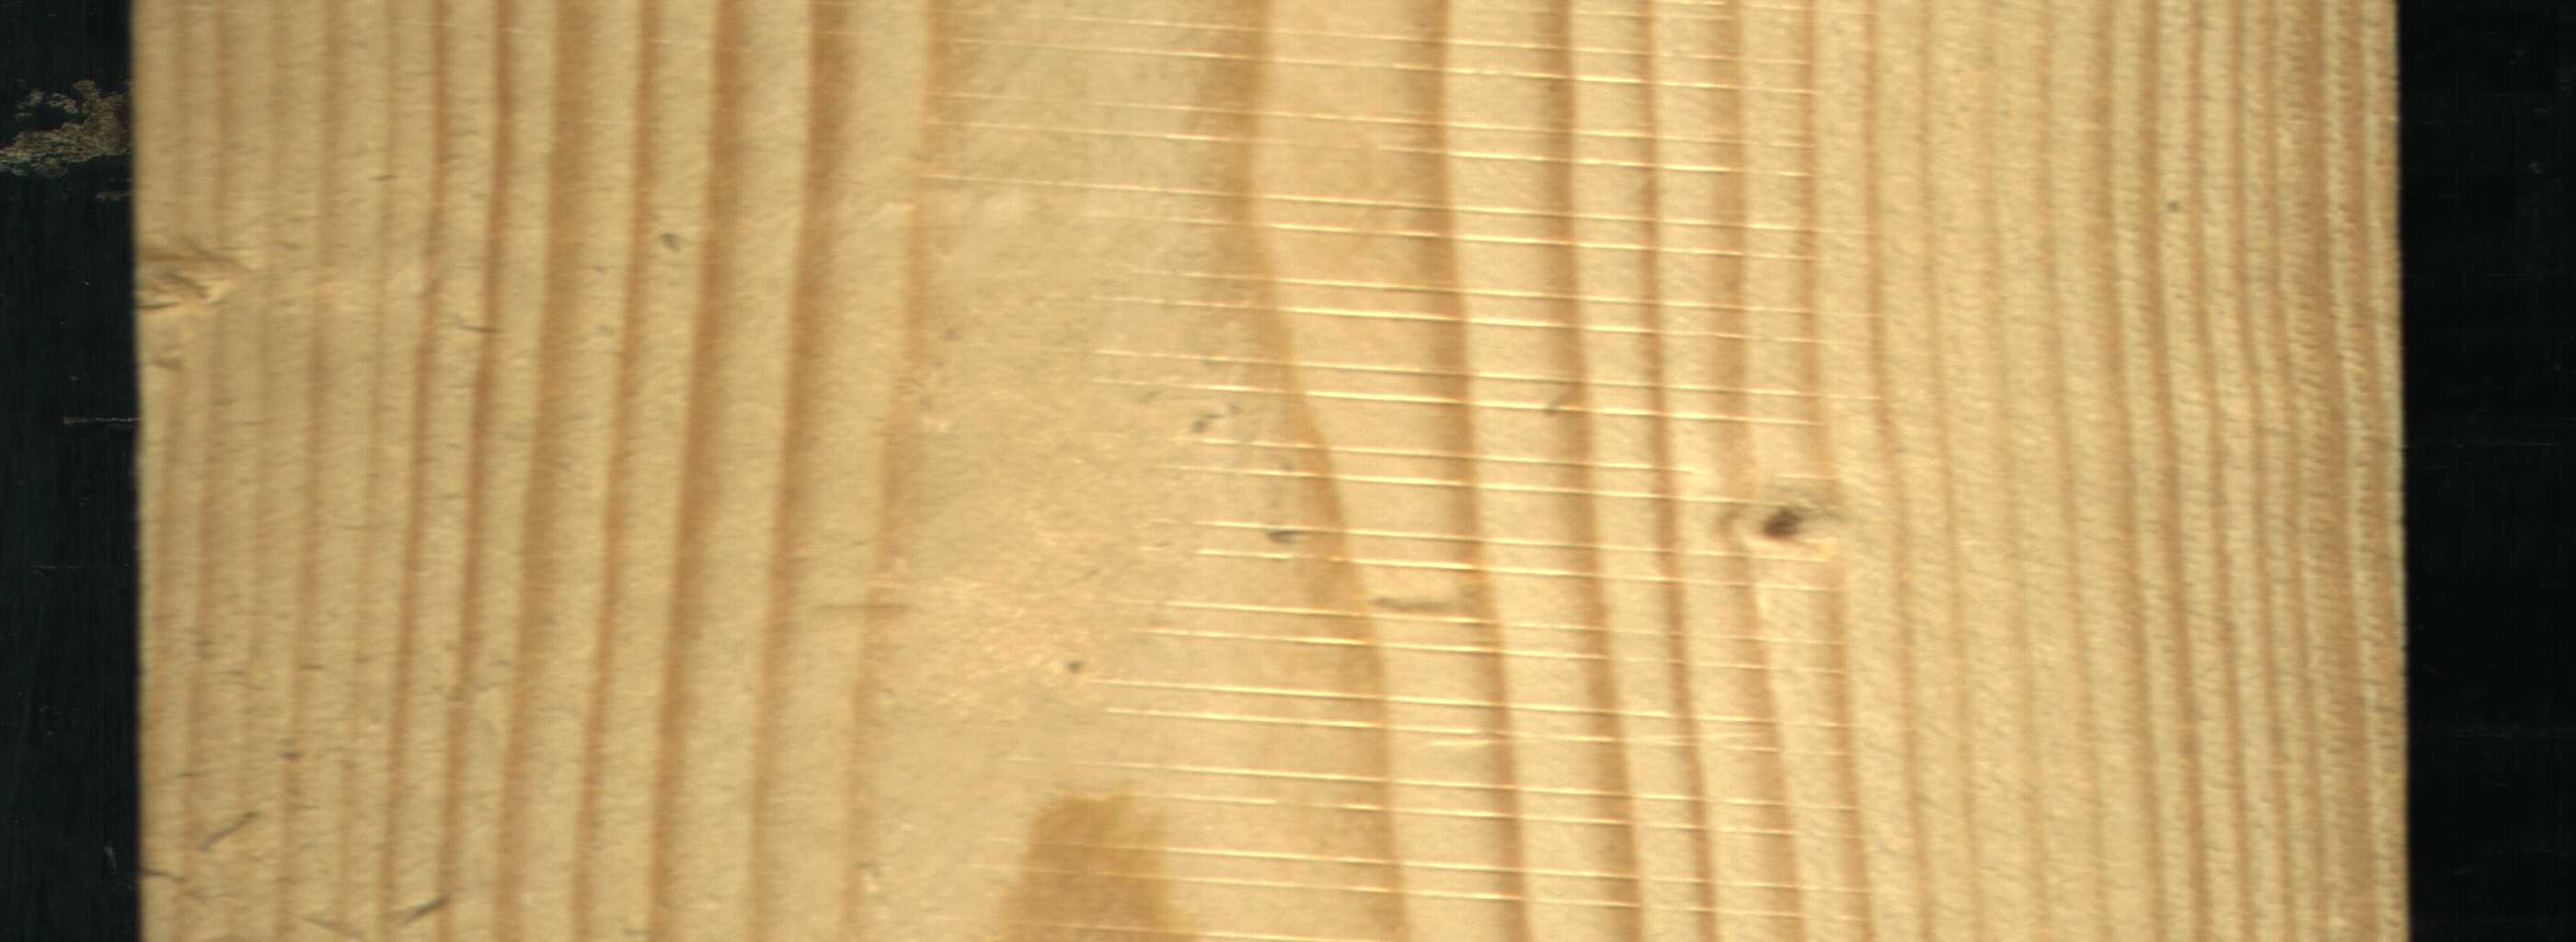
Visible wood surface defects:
resin